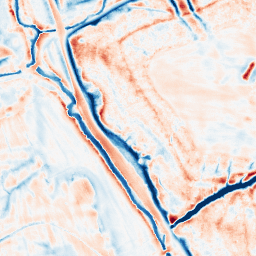
Category: edge_preserving
Decomposition family: bilateral
Decomposition parameters: d: 21
sigma_color: 25
sigma_space: 100
Upsampling method: sinc_hamming
Upsampling parameters: scale: 2
kernel_size: 16
Upsampling scale: 2